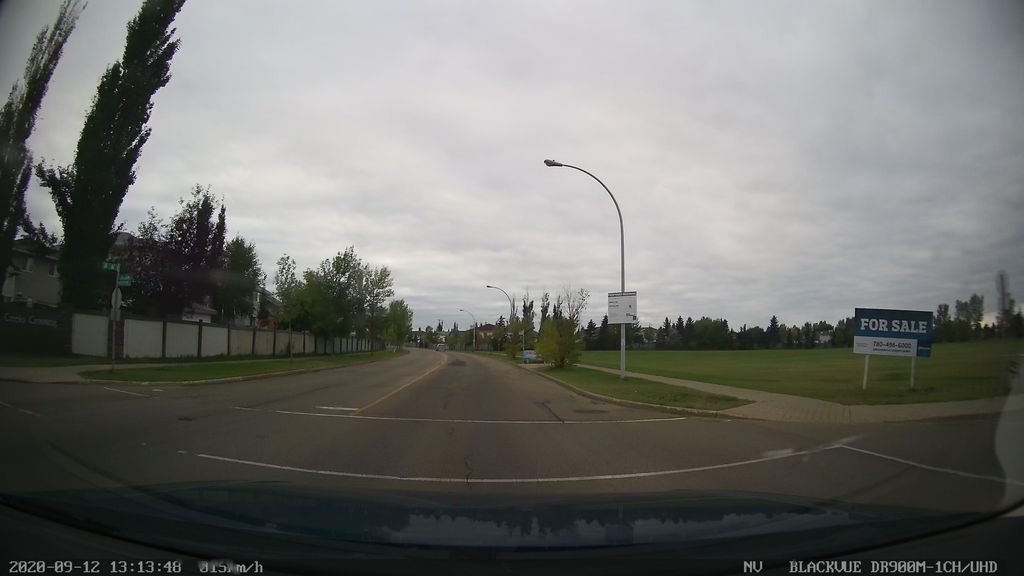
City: edmonton